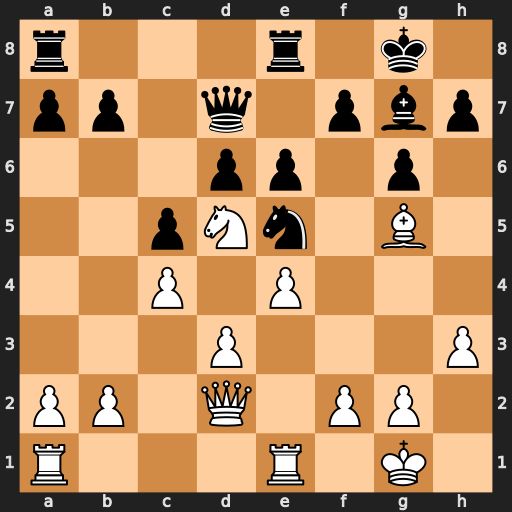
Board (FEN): r3r1k1/pp1q1pbp/3pp1p1/2pNn1B1/2P1P3/3P3P/PP1Q1PP1/R3R1K1
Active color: w
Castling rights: -
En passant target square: -
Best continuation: Nf6+ Bxf6 Bxf6